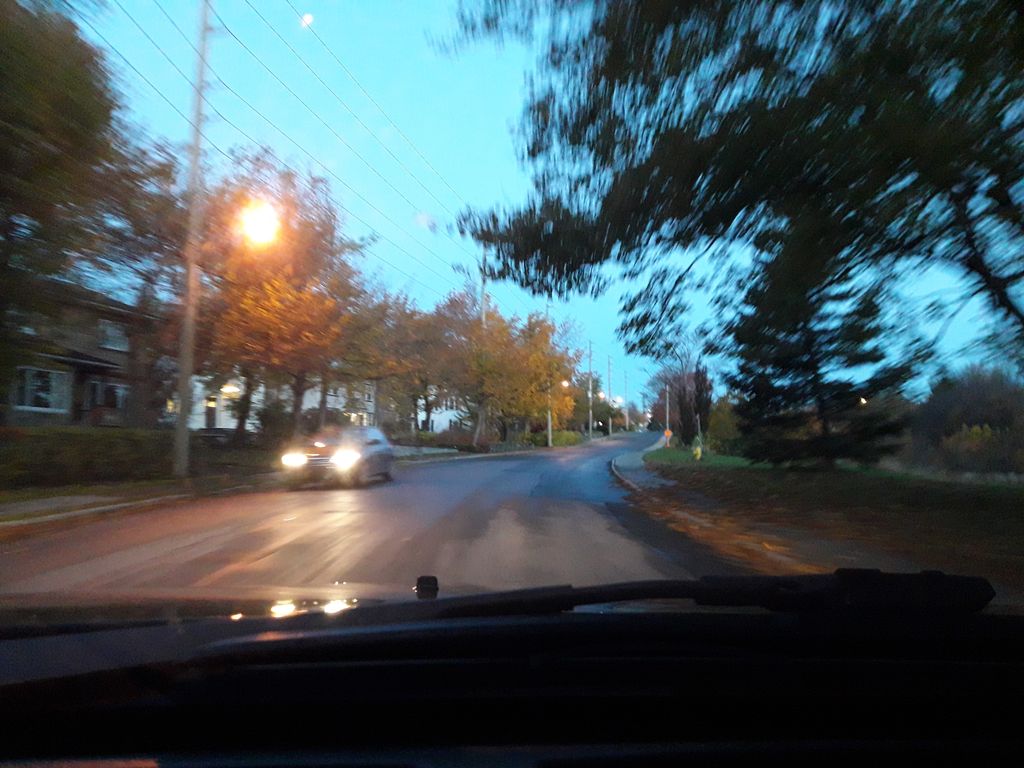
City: st_johns